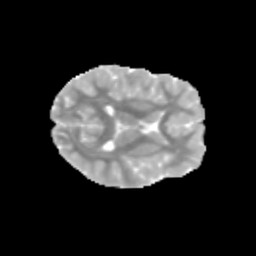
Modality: MD
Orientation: axial
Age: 11
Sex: female
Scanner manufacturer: siemens
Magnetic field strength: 3 T
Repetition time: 3.8 s
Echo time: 0.07 s